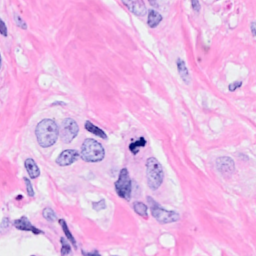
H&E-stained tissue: Breast